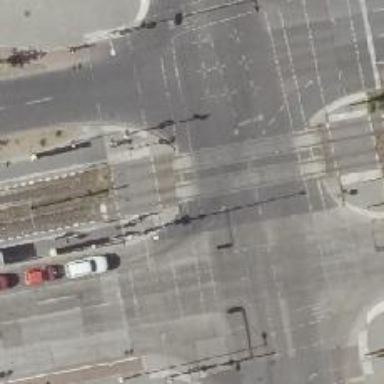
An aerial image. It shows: Tram crossing on the railway.